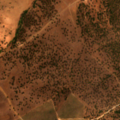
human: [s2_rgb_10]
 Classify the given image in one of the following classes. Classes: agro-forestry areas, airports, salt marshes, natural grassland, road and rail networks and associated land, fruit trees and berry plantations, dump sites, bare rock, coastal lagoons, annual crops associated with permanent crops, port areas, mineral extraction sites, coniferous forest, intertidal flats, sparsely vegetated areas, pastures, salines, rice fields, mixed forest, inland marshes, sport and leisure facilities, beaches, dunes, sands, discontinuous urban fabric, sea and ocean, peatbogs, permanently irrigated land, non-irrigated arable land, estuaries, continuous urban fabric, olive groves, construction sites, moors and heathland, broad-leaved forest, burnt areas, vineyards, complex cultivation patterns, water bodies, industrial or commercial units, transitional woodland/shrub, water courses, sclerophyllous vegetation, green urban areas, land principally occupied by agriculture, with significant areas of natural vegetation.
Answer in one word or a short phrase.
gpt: non-irrigated arable land, olive groves, agro-forestry areas, broad-leaved forest